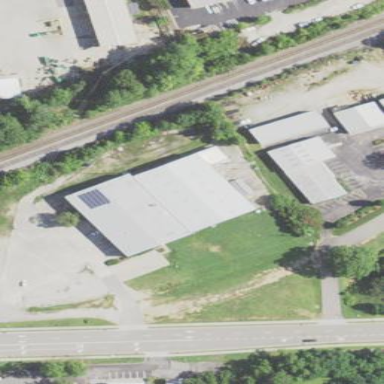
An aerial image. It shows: Commercial building.